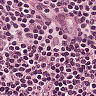
Metastatic tissue present: no